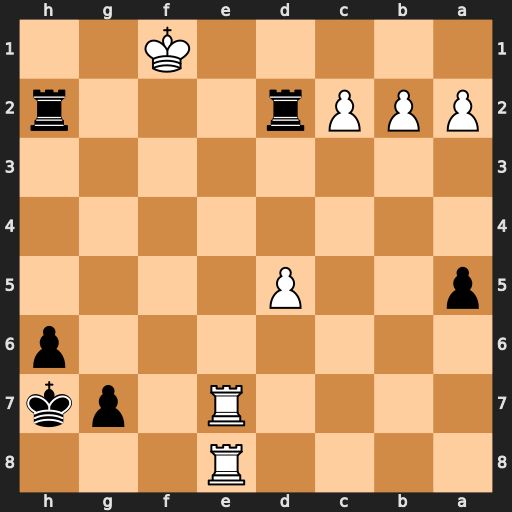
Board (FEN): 4R3/4R1pk/7p/p2P4/8/8/PPPr3r/5K2
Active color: b
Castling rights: -
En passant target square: -
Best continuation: Rh1#